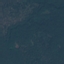
Land use / land cover class: Forest